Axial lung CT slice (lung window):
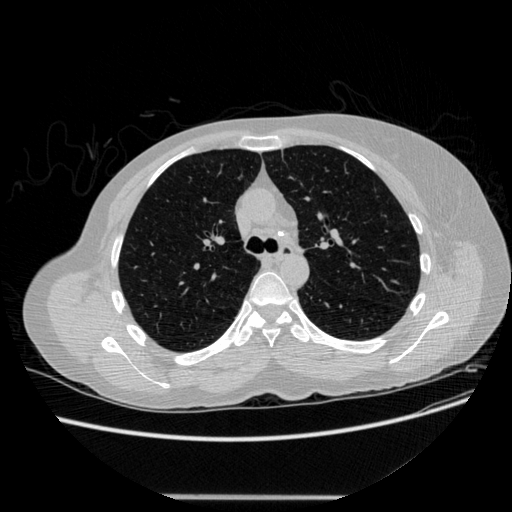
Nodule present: no